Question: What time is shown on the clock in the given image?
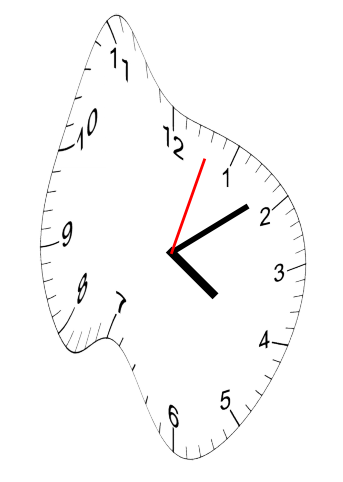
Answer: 04:09:03